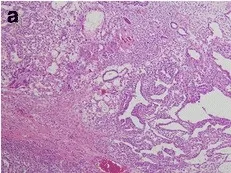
Histopathological findings of the resected testicular tumor. Hematoxylin-eosin stain of the embryonal carcinoma and yolk sac tumor (100x).
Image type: pathology (h&e)